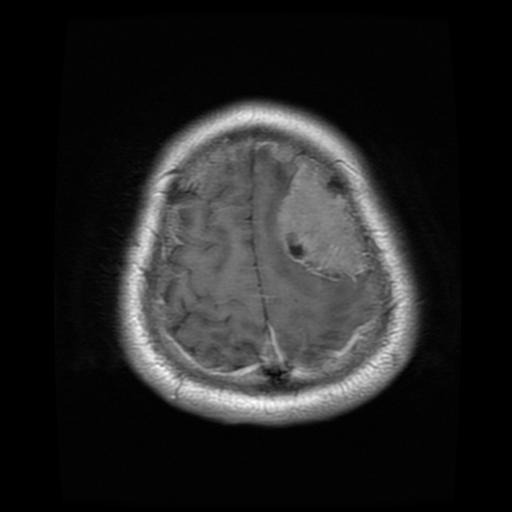
Label: meningioma